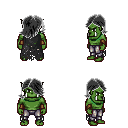
a pixel art fantasy rpg character, male body template, orc, green skin, black tattered cape, metal pants, gray swoop hairstyle, cloth bracers, four views (front, back, left, right), 2x2 character sprite sheet, small pixel art, hard edges, no anti-aliasing